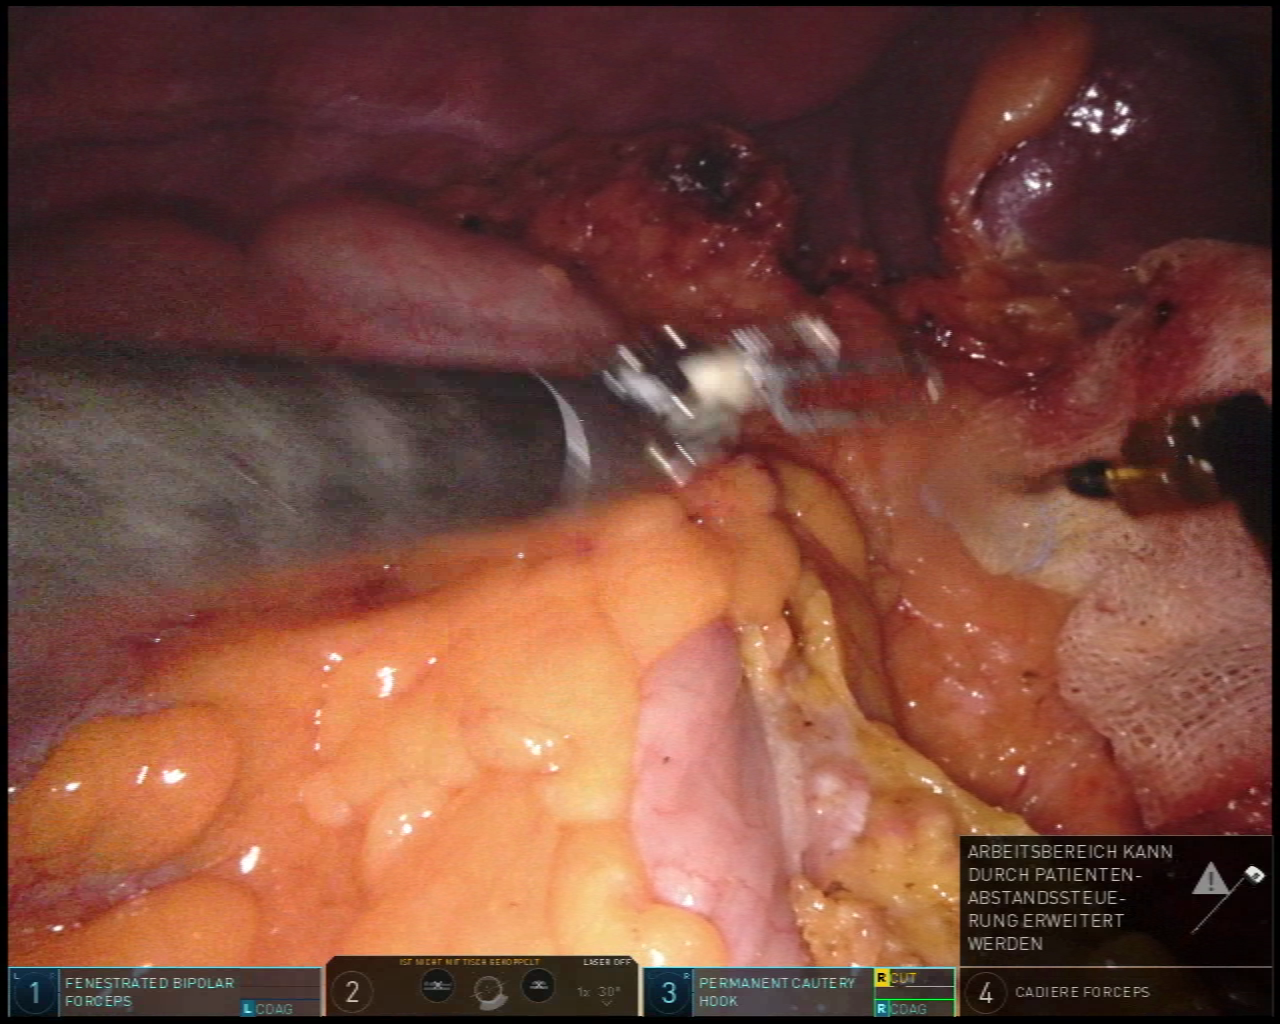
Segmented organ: pancreas
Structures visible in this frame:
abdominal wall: yes
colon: yes
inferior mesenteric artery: no
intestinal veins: no
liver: no
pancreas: yes
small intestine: no
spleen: yes
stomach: yes
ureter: no
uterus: no
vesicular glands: no